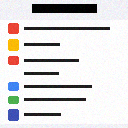
Screen state: on